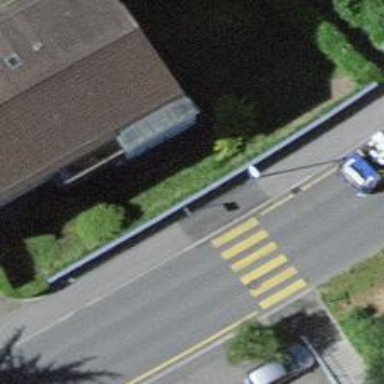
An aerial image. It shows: Kerb barrier.